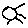
Label: sun